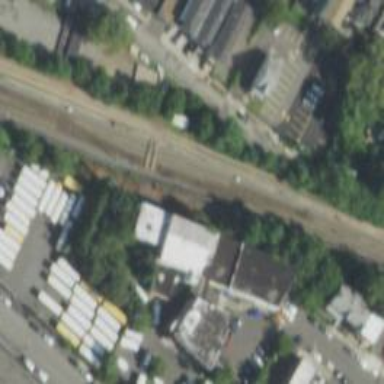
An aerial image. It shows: Light rail railway with electrified contact line.